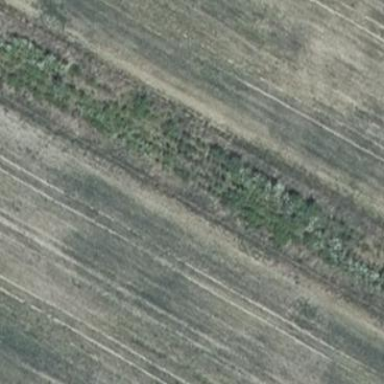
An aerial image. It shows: Fence surrounding area with scrub vegetation.